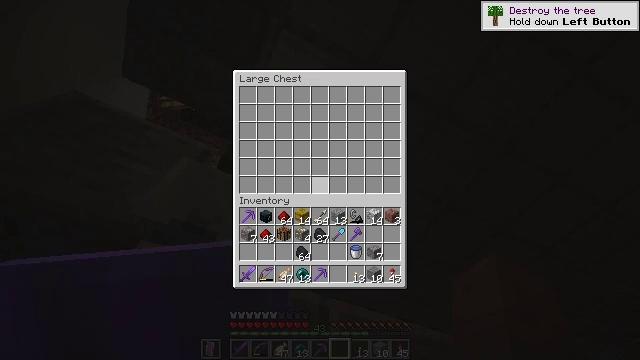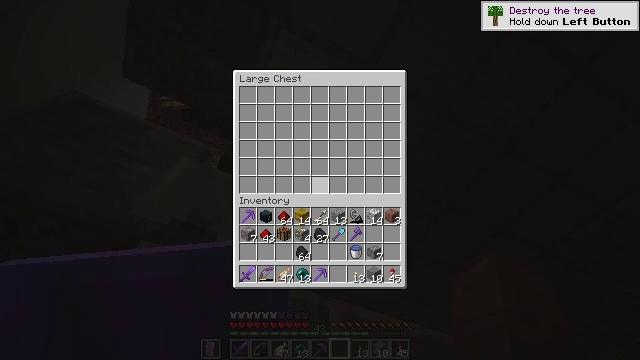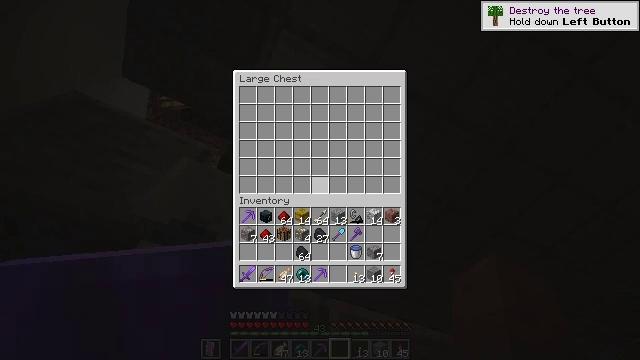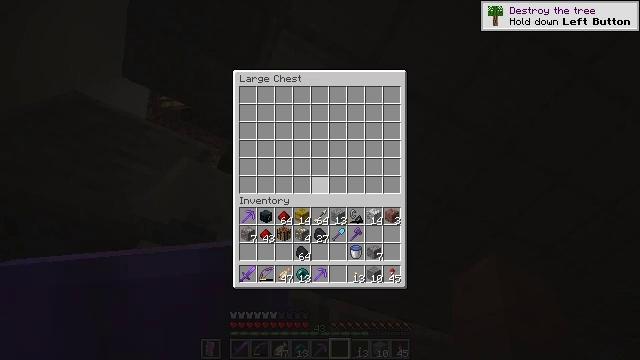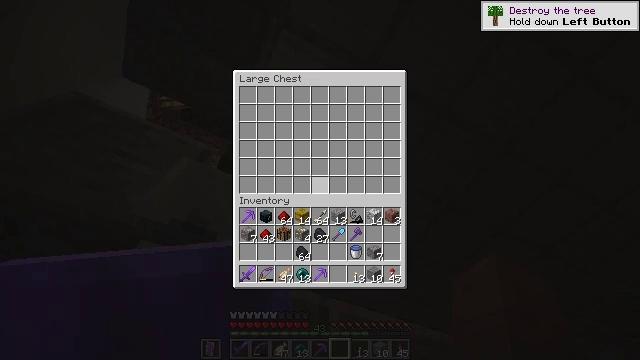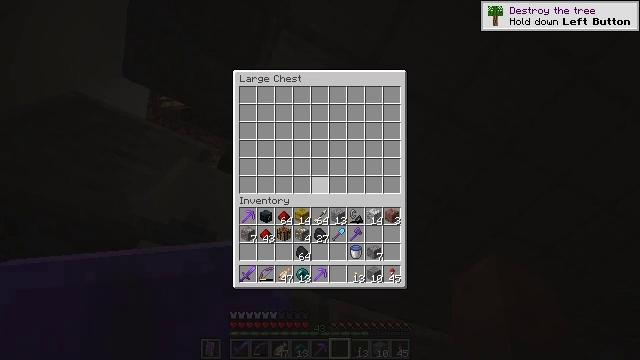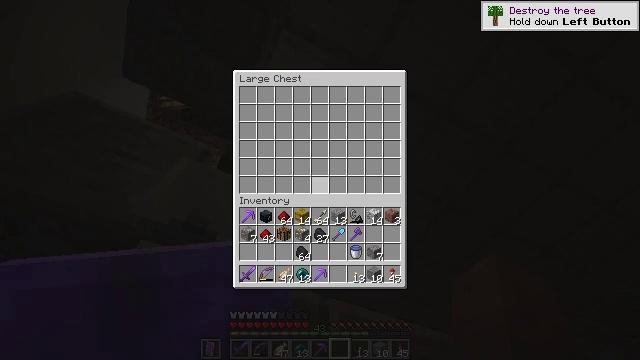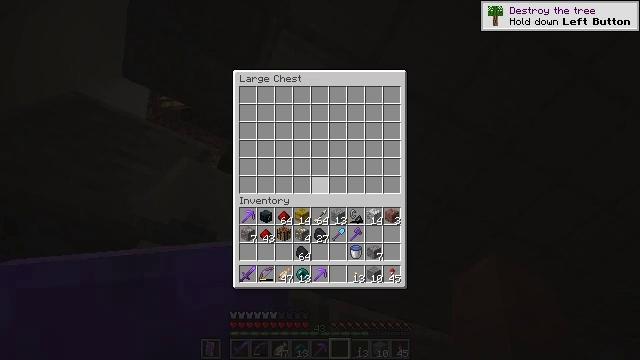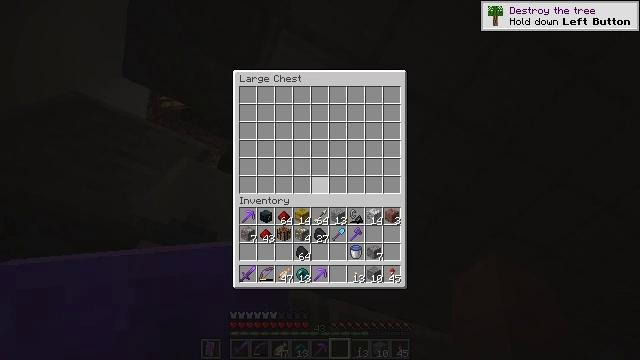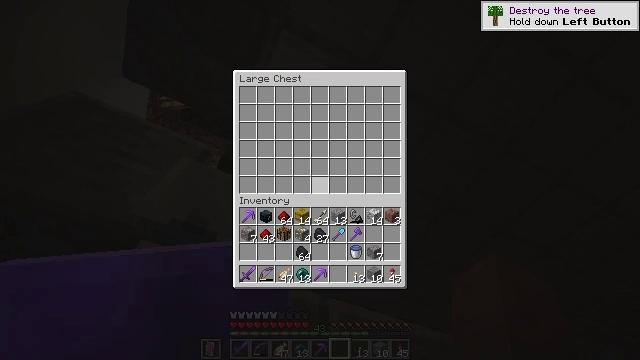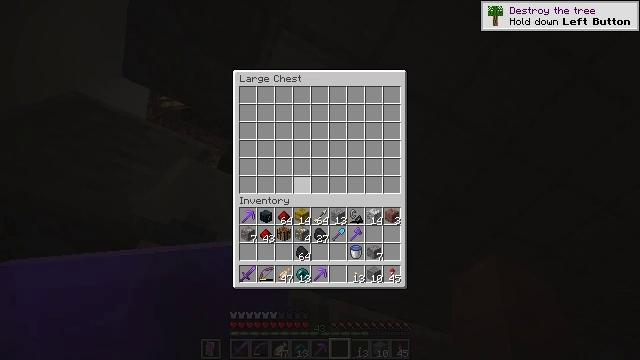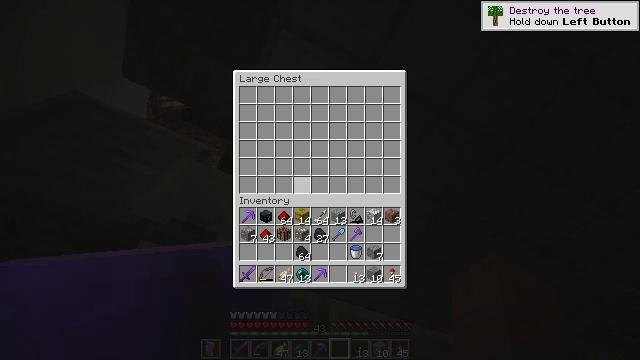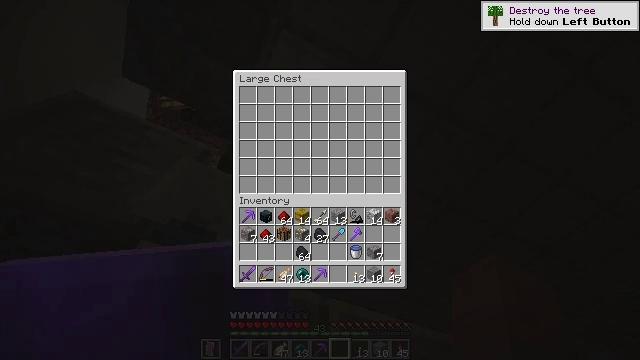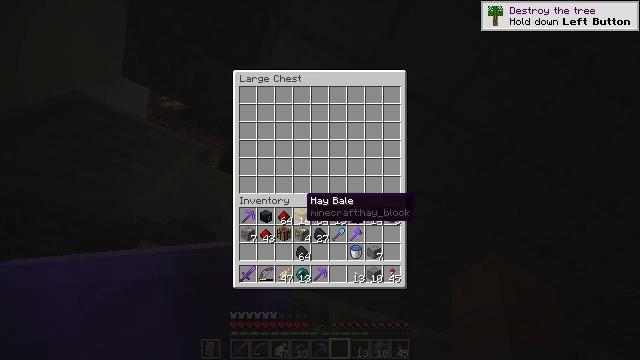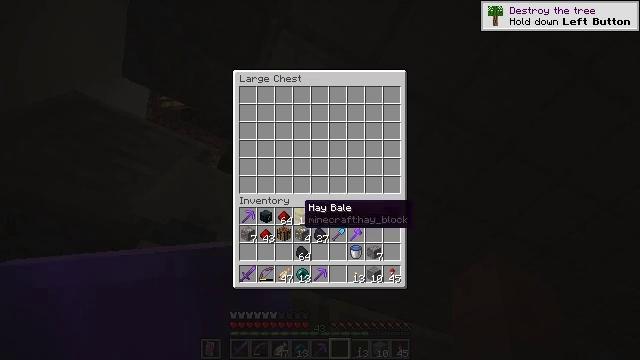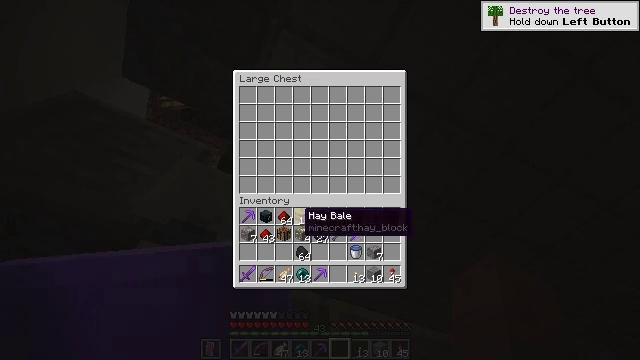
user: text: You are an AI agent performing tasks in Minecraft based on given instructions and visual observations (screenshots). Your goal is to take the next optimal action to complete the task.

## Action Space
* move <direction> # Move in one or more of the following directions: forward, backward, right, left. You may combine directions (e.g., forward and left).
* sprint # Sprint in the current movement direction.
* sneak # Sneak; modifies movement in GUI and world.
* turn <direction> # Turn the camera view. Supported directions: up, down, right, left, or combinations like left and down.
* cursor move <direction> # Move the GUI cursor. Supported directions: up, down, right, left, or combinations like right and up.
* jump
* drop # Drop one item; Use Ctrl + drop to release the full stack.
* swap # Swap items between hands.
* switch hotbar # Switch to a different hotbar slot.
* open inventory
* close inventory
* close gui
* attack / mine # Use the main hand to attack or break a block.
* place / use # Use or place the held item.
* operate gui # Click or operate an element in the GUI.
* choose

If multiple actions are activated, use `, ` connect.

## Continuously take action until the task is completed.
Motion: motion action
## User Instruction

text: Fill the crafting grid with redstone dust to get a redstone block.
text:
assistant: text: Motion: no_op
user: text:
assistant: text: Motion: no_op
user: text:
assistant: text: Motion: no_op
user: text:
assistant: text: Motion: no_op
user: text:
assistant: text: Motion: no_op
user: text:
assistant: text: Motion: no_op
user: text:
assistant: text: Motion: no_op
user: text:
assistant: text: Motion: no_op
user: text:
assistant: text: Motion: no_op
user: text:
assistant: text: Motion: cursor move left
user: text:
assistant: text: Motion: cursor move down
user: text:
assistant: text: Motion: cursor move down
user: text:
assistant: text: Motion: no_op
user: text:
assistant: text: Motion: cursor move down
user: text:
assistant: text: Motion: cursor move down
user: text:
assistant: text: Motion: no_op
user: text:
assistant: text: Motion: no_op
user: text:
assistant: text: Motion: no_op
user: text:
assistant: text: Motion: no_op
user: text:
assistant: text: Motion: no_op
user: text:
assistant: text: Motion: no_op
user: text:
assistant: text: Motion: sneak
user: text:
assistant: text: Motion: sneak
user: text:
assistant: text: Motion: sneak
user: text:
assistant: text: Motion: sneak
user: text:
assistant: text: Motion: sneak
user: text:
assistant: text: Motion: sneak, operate gui
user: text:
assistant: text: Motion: sneak, operate gui
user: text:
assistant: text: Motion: sneak, operate gui
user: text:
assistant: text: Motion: sneak